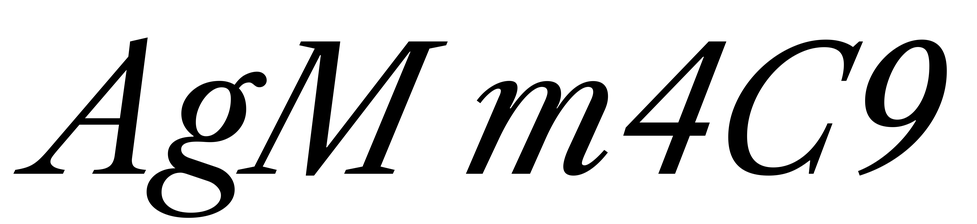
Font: LibreCaslonText-Italic_Italic